Interaction volume radius: 10 \u00c5
Interaction volume height: 45 \u00c5
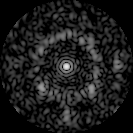
Disorder parameter: 0.6482